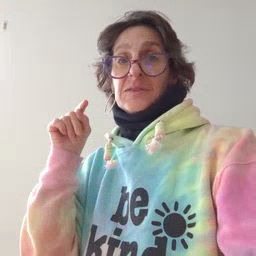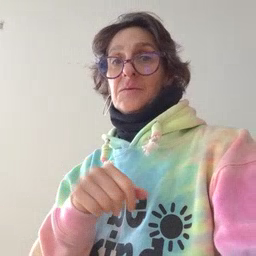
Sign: down